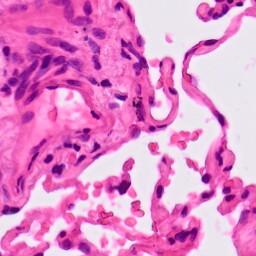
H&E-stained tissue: Lung